Question: I'm using transparent forum icons, but I've a problem with the white background of the image:
How can I remove it using CSS or a software?
Thanks.
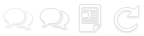
Answer: Are you trying to make your image like this where the white is transparent?

Photoshop took about 2 seconds. Select the white and delete it.